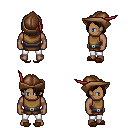
a pixel art fantasy rpg character, male body template, human, dark skin, leather chest armor, white pants, brown bangs hairstyle, leather cap, brown slippers, four views (front, back, left, right), 2x2 character sprite sheet, small pixel art, hard edges, no anti-aliasing